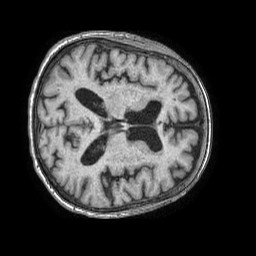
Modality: T1w
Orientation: axial
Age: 85
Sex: female
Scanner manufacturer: philips
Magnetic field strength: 1.5 T
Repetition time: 0.007615 s
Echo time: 0.003464 s